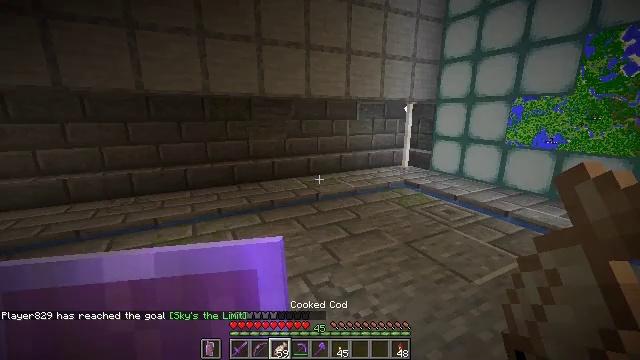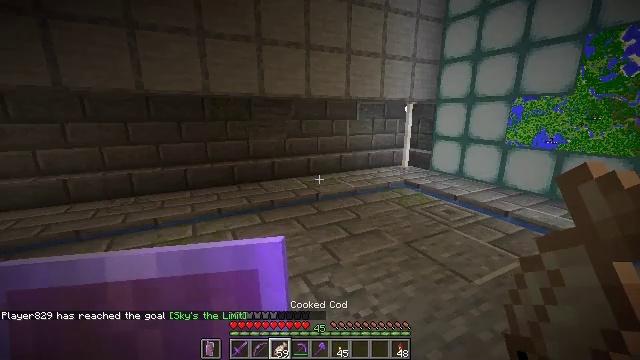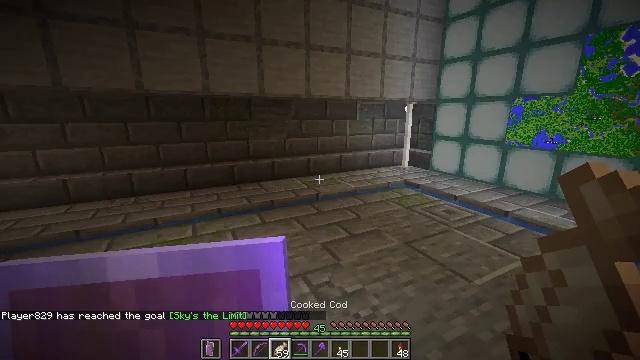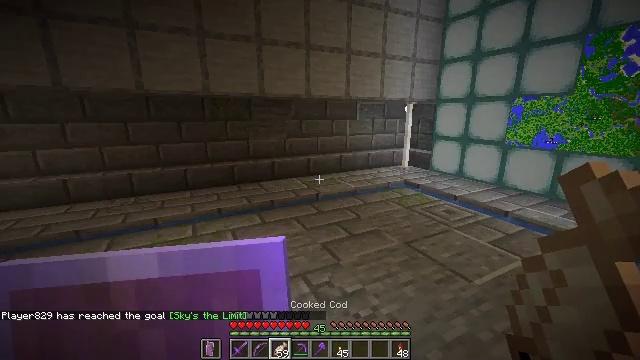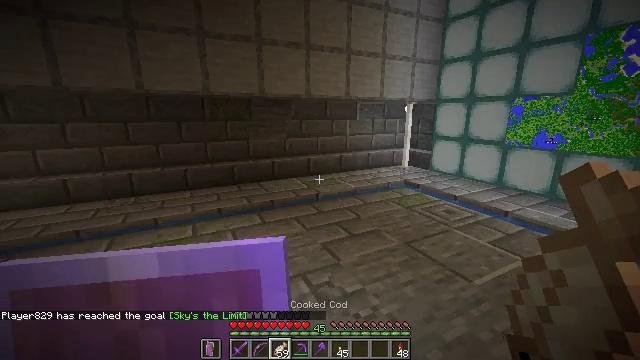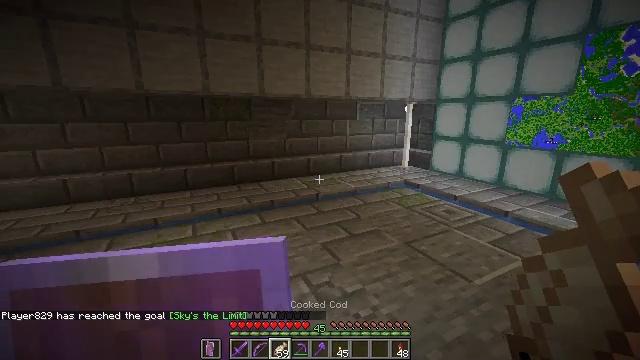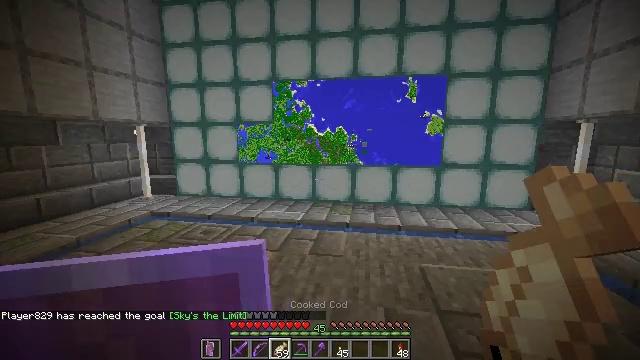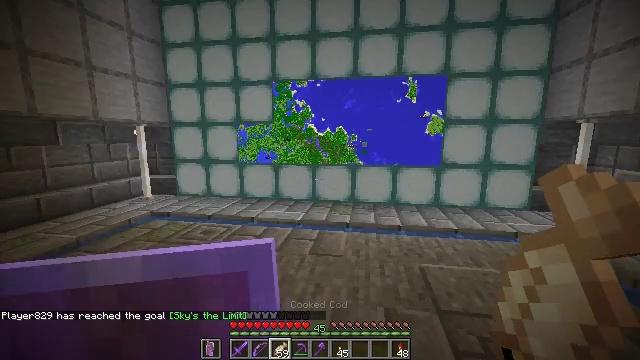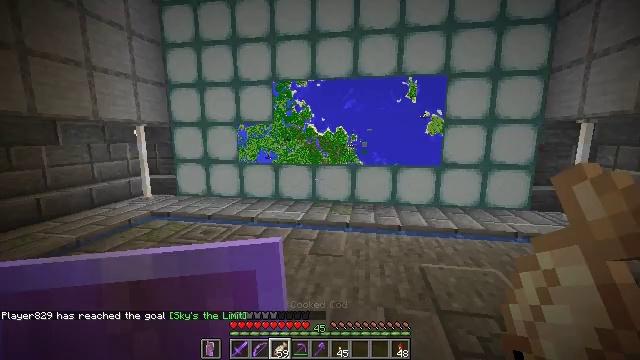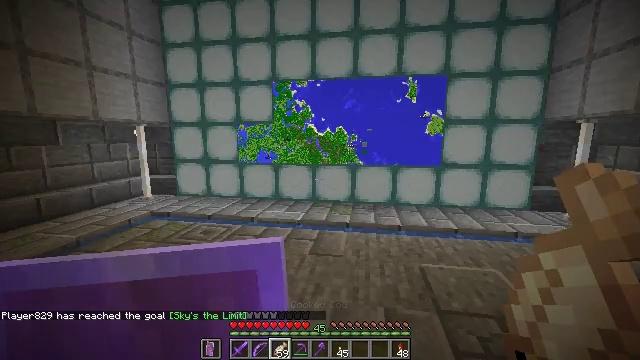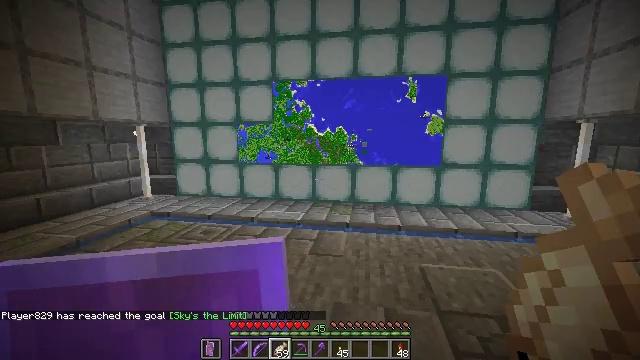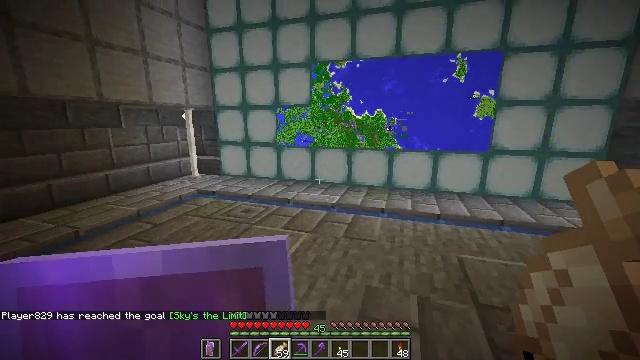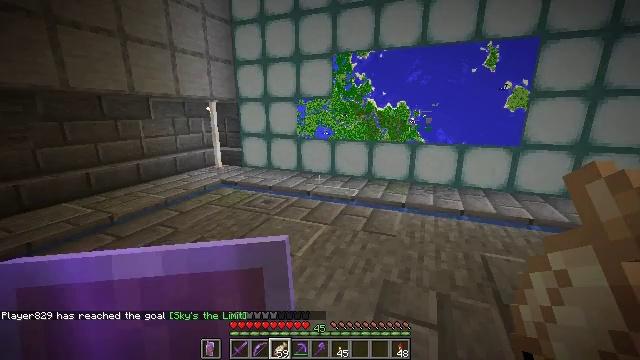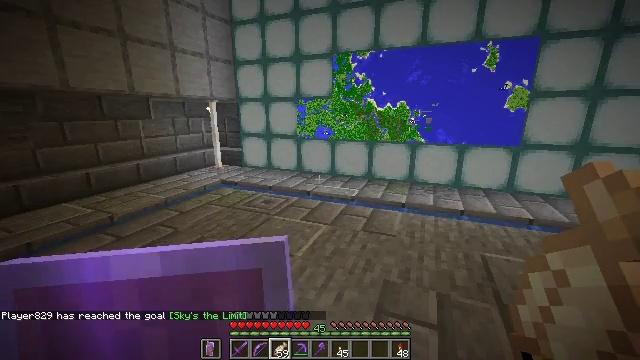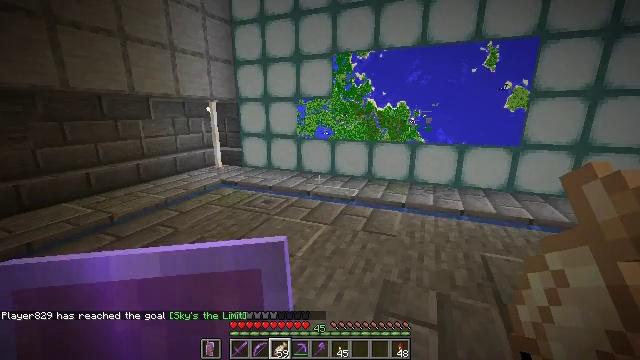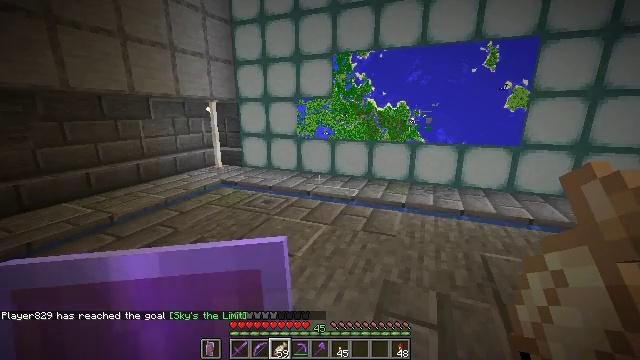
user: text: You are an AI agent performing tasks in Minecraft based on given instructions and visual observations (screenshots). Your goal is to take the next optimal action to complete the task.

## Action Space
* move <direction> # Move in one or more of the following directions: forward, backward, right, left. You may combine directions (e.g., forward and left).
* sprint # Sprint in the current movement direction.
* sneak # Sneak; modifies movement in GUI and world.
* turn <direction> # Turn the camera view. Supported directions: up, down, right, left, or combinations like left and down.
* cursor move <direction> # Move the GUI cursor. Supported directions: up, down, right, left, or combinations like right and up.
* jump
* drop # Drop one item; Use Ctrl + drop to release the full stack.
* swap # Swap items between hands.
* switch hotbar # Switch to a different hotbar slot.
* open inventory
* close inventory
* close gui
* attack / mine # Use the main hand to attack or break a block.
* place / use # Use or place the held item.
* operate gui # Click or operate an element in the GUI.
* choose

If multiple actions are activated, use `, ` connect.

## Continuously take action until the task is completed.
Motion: motion action
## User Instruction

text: Break the cartography table.
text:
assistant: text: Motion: no_op
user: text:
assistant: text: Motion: no_op
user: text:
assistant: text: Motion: no_op
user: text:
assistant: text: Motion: no_op
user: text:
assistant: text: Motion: no_op
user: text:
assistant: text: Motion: turn right and up
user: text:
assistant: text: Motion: no_op
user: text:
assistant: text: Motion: no_op
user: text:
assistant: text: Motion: no_op
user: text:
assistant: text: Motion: no_op
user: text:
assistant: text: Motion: turn left and down
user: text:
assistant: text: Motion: turn left and down
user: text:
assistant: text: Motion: no_op
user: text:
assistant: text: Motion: no_op
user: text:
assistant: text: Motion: no_op
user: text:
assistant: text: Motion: no_op
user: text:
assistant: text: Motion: turn left and up
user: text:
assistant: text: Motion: turn right
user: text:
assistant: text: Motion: no_op
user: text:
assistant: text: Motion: move back, turn right and up
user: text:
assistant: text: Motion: move back, turn right and up
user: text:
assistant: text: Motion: move back, turn right and up
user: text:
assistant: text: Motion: move back
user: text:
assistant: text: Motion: move back, turn right
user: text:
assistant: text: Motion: move back
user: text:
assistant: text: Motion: no_op
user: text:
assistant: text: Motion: no_op
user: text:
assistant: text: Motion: no_op
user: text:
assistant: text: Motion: no_op
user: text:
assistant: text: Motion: no_op